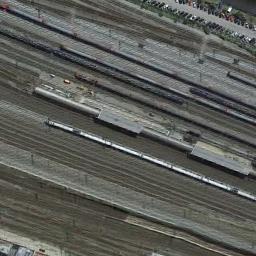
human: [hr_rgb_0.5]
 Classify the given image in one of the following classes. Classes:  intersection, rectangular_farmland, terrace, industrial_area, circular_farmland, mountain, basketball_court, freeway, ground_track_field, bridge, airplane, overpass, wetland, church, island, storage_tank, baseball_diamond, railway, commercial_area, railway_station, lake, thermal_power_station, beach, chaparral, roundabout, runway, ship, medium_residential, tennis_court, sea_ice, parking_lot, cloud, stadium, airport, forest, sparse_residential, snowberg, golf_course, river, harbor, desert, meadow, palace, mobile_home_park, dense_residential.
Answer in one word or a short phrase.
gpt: railway